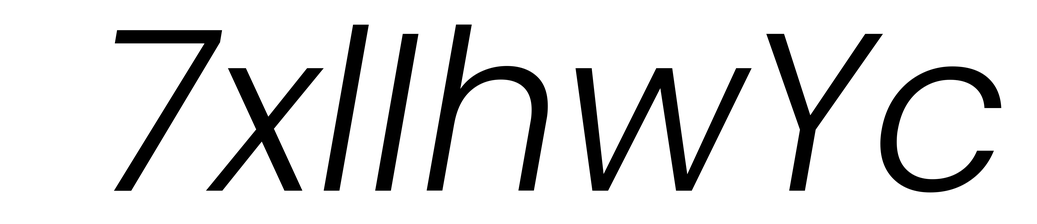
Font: Poppins-LightItalic